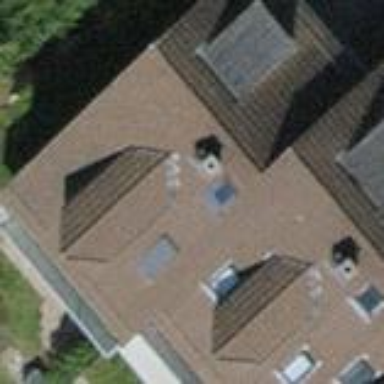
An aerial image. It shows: Semidetached house with gabled roof made of tiles.